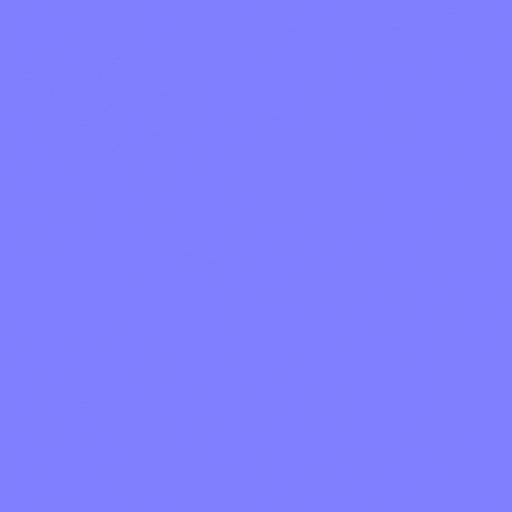
black colorful dark terrazzo